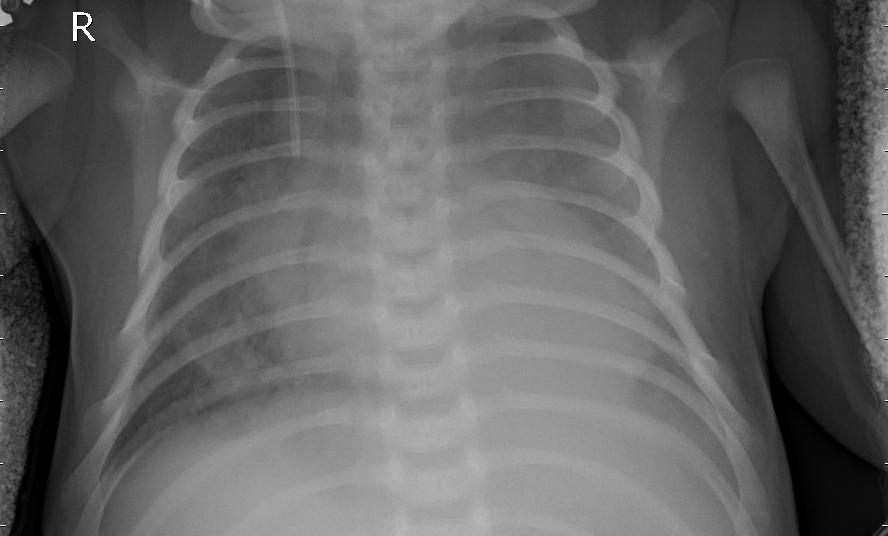
Diagnosis: PNEUMONIA